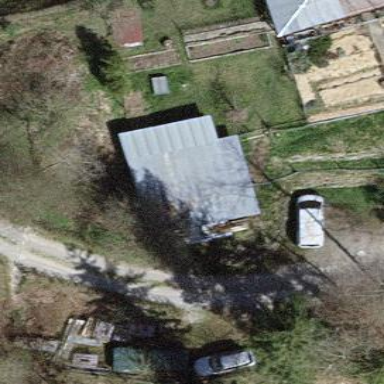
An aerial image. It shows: Shed building.